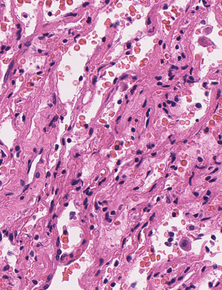
Tumor epithelial tissue: no
Tumor-associated stroma tissue: no
Normal tissue: yes